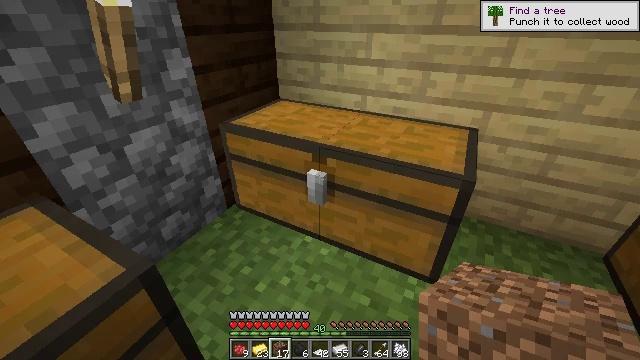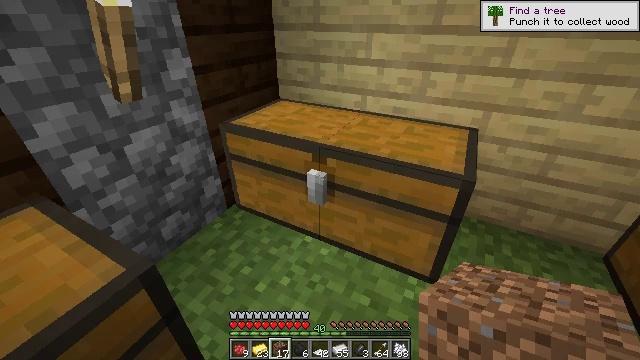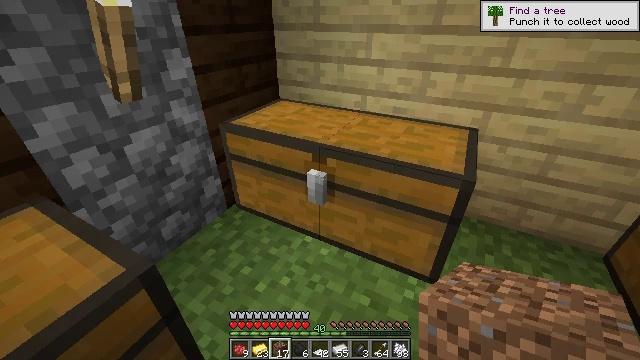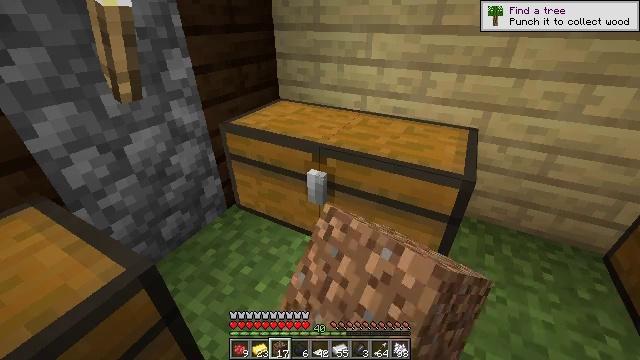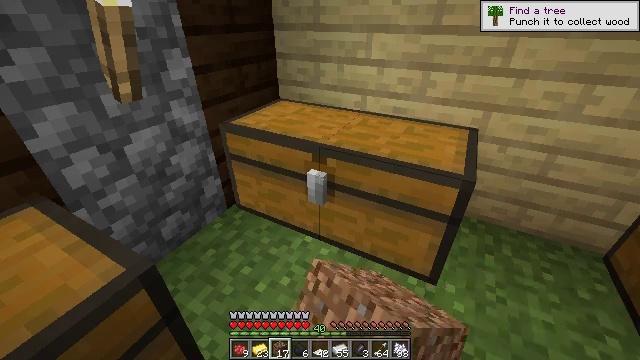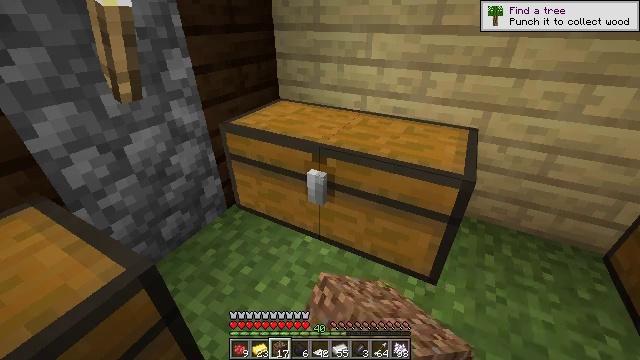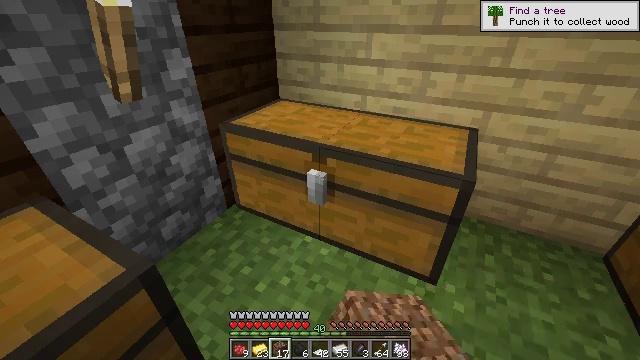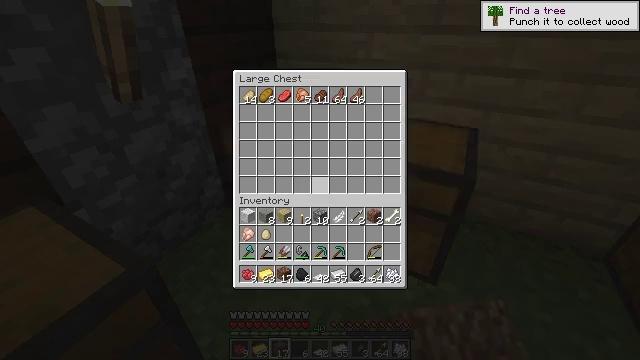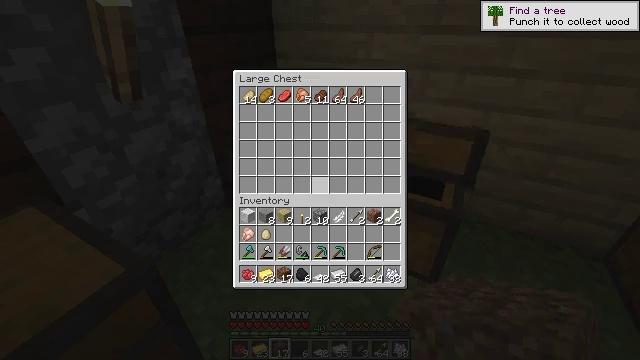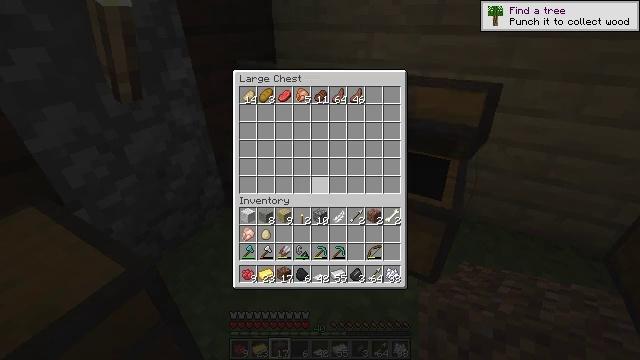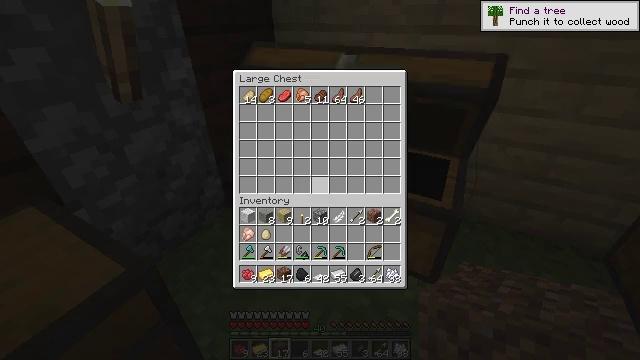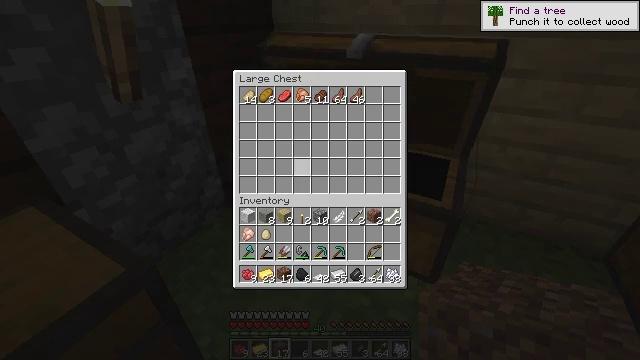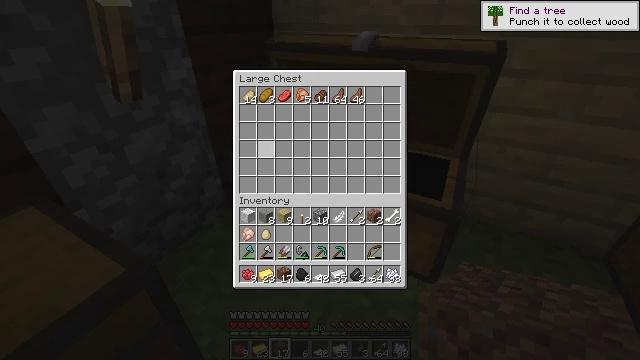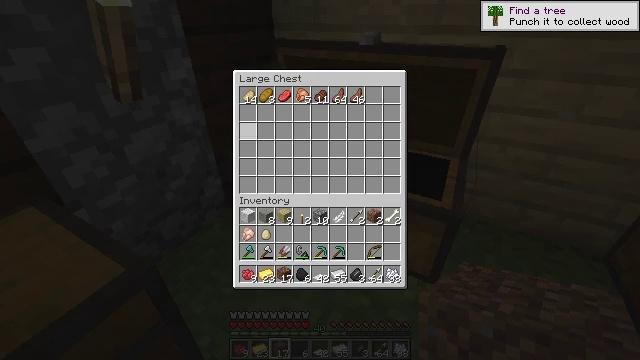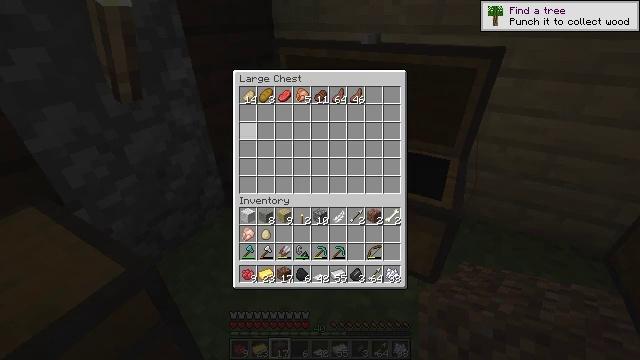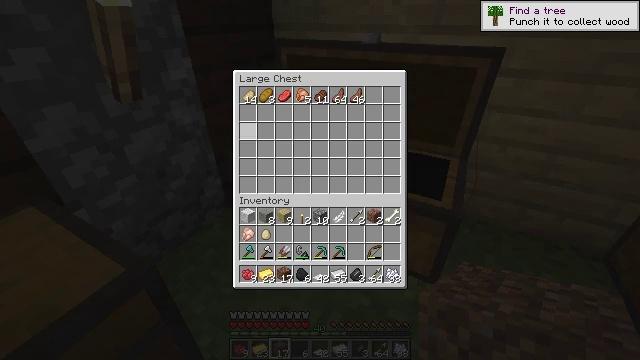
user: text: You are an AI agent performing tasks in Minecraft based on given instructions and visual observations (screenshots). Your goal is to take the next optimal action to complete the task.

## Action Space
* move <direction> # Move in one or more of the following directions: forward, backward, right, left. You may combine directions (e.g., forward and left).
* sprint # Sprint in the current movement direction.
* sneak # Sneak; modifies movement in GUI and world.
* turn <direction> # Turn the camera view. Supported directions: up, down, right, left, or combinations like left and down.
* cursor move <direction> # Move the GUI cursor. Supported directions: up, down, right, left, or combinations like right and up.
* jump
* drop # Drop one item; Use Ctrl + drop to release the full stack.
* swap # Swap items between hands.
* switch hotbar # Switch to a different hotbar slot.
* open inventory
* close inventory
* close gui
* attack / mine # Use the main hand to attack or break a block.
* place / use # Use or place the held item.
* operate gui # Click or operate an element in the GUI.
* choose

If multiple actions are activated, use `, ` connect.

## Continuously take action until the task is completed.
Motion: motion action
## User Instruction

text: Make a gold block by filling the crafting grid with gold ingots.
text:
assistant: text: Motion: no_op
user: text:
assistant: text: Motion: use / place
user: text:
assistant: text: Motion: use / place
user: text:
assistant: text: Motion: use / place
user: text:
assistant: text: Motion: no_op
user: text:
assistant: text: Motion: no_op
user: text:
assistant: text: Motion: no_op
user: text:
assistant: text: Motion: no_op
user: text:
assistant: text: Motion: no_op
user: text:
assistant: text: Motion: no_op
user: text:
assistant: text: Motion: cursor move left and up
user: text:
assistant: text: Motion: cursor move left and up
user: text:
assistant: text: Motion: cursor move left and up
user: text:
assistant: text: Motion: no_op
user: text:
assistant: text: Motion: no_op
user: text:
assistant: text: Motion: no_op
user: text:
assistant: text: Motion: no_op
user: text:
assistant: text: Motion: no_op
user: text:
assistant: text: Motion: no_op
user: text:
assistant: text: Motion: no_op
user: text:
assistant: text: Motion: sneak
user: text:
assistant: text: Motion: sneak
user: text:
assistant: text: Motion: sneak
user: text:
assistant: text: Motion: sneak, operate gui
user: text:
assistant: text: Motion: sneak, operate gui
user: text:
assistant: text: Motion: sneak, operate gui
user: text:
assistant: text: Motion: sneak
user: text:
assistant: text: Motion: sneak
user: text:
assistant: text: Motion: sneak
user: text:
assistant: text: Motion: no_op